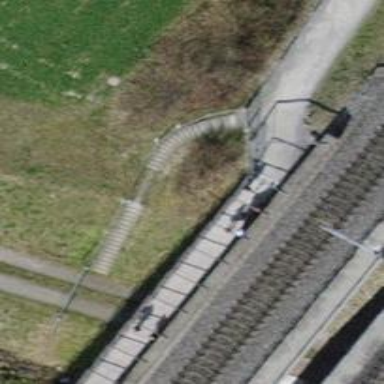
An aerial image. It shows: Concrete steps.